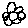
Label: flower